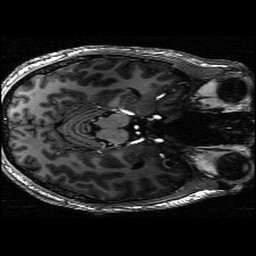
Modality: T1w
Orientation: axial
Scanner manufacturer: siemens
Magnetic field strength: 6.98 T
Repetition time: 2.75 s
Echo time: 0.00249 s